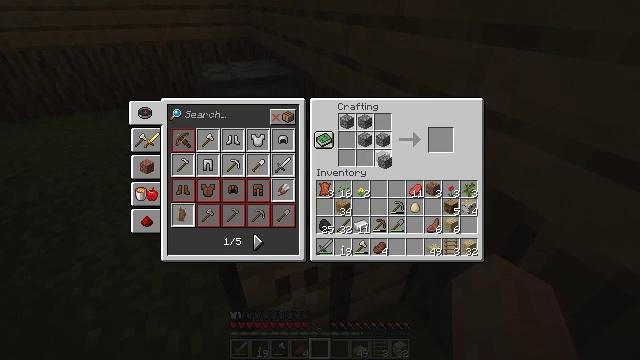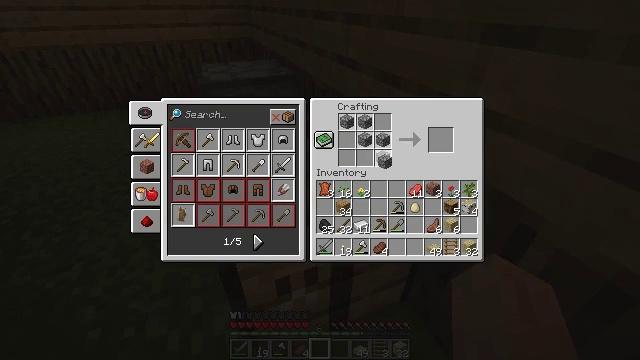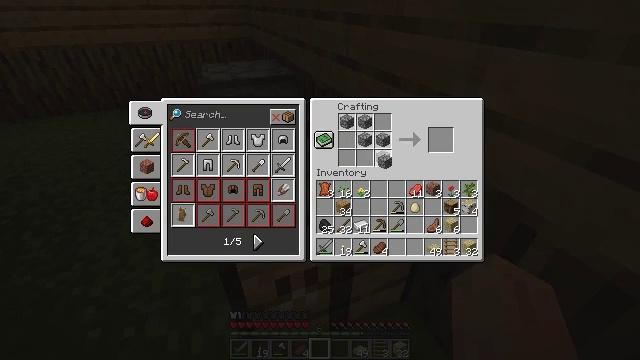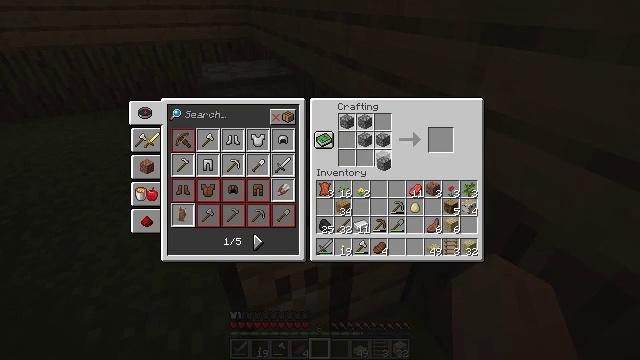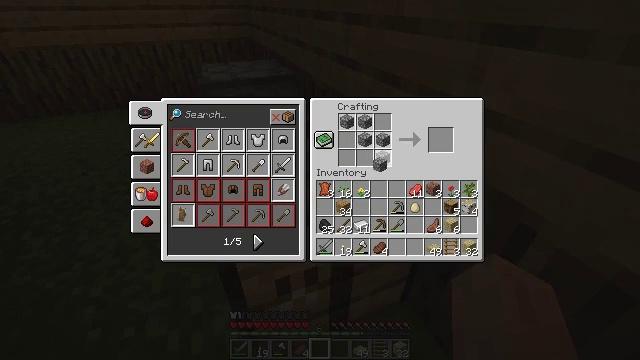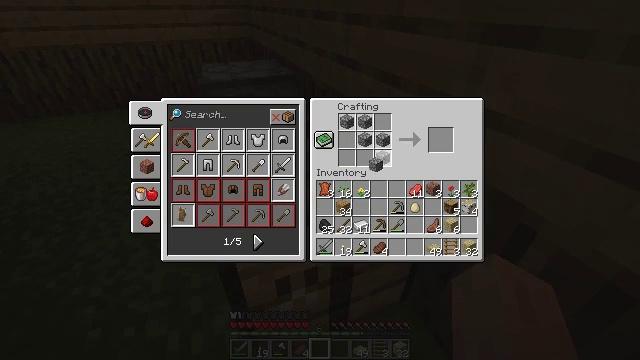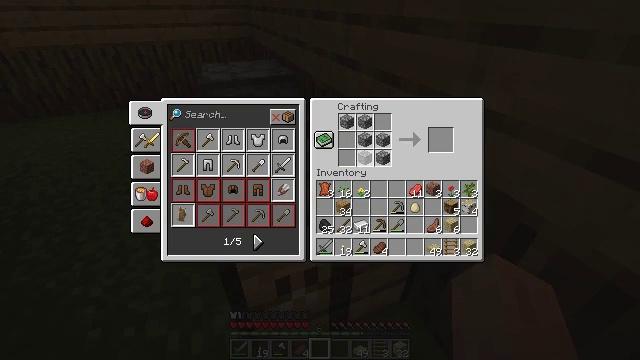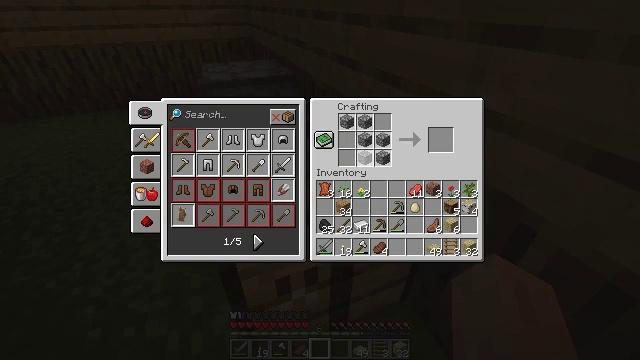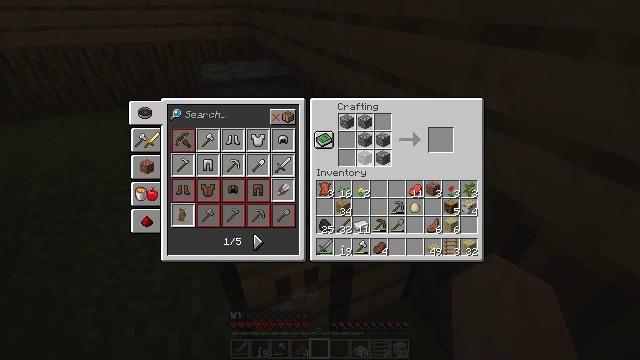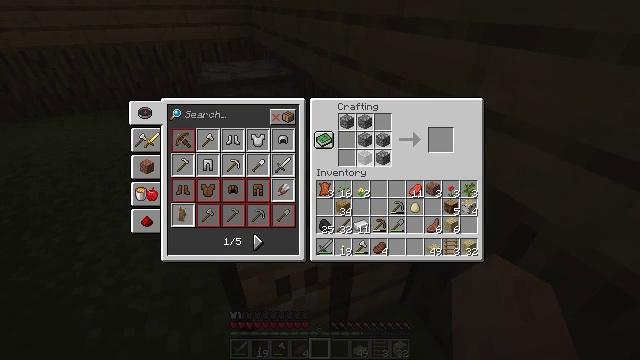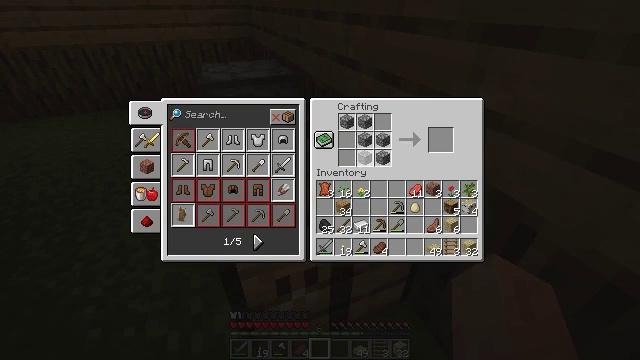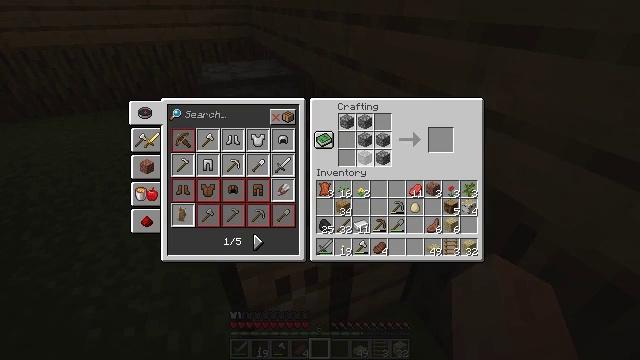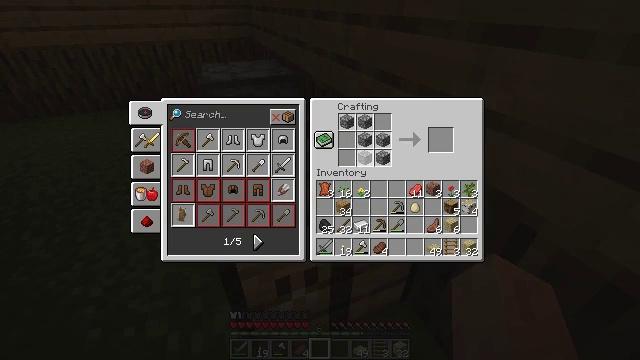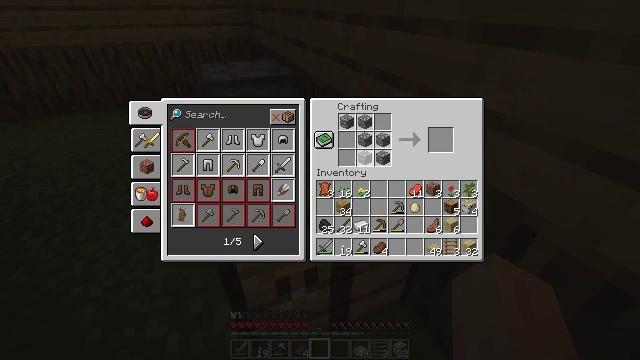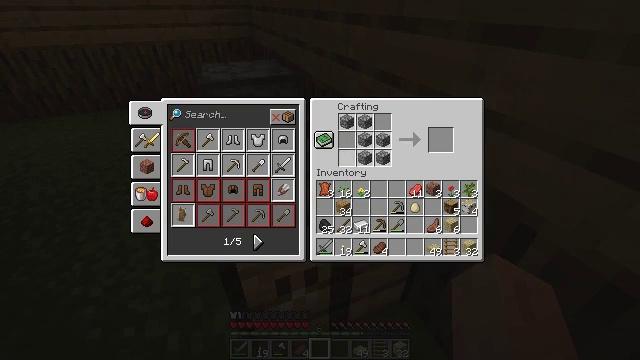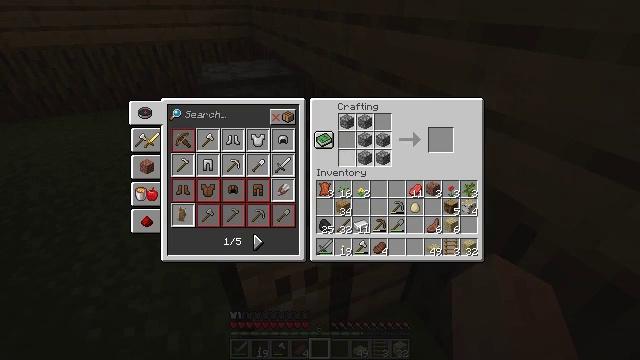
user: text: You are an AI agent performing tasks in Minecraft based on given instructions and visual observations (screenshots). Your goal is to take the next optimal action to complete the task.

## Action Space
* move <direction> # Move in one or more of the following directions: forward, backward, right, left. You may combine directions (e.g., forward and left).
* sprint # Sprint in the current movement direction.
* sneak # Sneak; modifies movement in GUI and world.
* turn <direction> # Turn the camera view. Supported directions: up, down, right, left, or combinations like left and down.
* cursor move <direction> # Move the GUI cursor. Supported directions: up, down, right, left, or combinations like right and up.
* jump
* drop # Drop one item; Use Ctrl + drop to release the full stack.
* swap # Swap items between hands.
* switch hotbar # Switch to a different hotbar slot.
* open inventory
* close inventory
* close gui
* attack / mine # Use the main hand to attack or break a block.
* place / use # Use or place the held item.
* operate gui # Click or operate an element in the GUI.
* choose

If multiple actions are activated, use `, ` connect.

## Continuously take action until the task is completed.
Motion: motion action
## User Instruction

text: Obtain cobblestone stairs by crafting them.
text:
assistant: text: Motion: choose
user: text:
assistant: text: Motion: choose
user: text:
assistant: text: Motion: choose
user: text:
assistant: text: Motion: choose
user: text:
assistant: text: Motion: choose
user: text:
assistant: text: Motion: choose
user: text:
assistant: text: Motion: choose
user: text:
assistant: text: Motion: choose
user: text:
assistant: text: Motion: choose
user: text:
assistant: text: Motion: choose
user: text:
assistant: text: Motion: choose
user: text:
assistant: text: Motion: choose
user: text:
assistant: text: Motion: choose
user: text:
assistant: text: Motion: choose
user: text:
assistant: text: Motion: choose
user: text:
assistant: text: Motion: choose
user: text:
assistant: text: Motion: no_op
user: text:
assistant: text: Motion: no_op
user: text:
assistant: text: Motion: cursor move up
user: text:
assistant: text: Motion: cursor move up
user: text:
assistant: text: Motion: cursor move up
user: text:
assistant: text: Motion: no_op
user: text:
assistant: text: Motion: no_op
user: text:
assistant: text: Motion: no_op
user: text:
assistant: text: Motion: no_op
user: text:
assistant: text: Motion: no_op
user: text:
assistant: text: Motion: no_op
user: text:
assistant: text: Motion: no_op
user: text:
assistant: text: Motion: no_op
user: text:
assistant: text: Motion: no_op